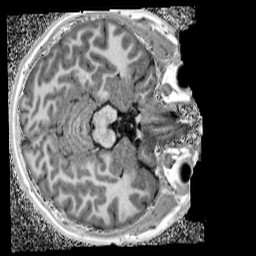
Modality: UNIT1_denoised
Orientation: axial
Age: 12
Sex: male
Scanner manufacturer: siemens
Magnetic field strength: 3 T
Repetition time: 4 s
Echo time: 0.00299 s